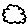
Label: cloud